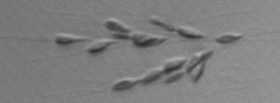
Label: Dinobryon